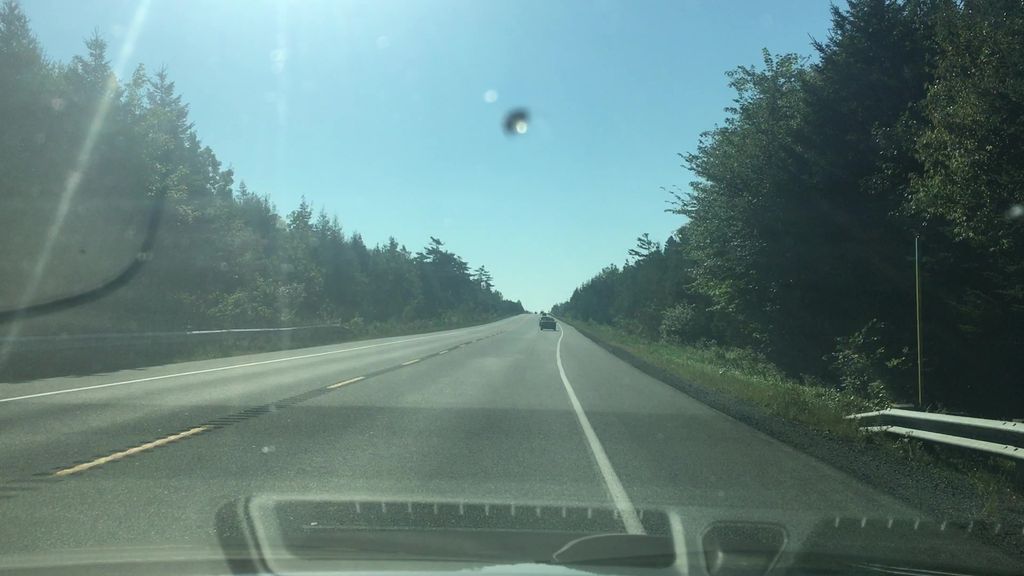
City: halifax